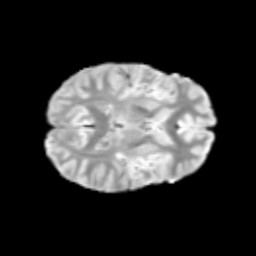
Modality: T2w
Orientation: axial
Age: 11
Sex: male
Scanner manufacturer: siemens
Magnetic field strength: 3 T
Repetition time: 3.8 s
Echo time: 0.07 s